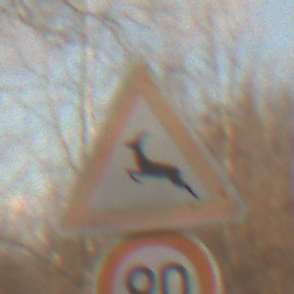
Verkehrszeichen: WildwechselRechts
Zusatzzeichen unten: Geschwindigkeit90
Umgebung: Outdoor, Nature
Tageszeit: SunriseSunset
Wetter: PartlyCloudy
Licht: Natural
Jahreszeit: NotSpecified
Kontrast: MediumContrast